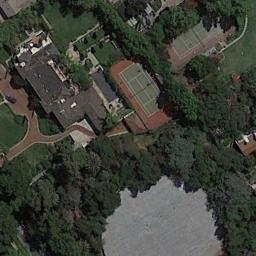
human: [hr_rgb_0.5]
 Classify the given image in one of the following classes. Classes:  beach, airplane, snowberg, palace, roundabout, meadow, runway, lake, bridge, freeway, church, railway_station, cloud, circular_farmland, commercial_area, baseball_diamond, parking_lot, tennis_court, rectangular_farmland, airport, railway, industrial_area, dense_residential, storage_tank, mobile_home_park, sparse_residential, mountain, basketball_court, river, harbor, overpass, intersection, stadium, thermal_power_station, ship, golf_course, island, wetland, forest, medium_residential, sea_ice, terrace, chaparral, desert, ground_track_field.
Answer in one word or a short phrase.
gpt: tennis_court